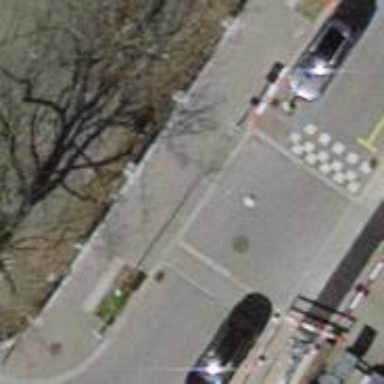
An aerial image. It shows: Unmarked crossing with traffic calming table.